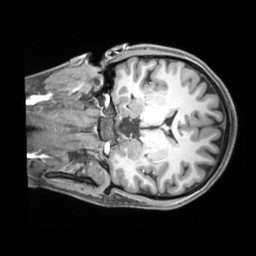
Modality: T1w
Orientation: coronal
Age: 24
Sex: female
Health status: ill
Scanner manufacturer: siemens
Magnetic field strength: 3 T
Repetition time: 2.2 s
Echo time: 0.00218 s